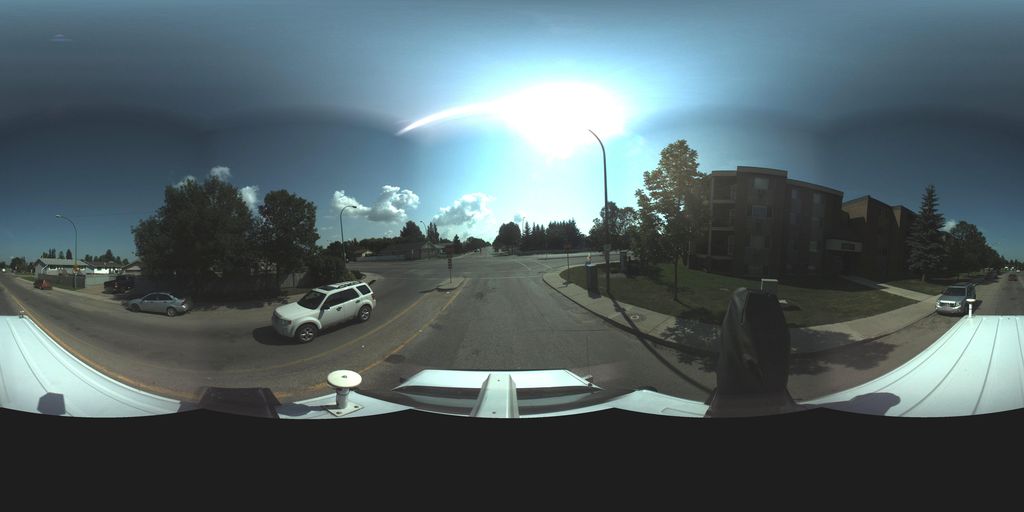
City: saskatoon